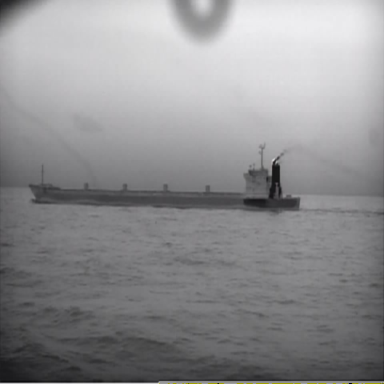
There is a liner in the infrared image.